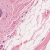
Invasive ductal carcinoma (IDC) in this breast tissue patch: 0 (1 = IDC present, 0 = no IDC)